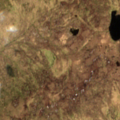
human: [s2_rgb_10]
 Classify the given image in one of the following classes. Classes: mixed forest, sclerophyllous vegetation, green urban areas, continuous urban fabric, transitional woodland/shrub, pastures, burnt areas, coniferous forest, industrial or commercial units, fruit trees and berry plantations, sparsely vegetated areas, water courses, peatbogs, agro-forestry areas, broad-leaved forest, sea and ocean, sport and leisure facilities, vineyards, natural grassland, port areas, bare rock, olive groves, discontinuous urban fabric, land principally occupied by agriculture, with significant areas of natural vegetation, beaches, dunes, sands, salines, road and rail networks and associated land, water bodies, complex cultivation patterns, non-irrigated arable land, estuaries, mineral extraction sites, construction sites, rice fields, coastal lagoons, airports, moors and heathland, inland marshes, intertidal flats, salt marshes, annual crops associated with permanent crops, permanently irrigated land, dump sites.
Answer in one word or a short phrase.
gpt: peatbogs